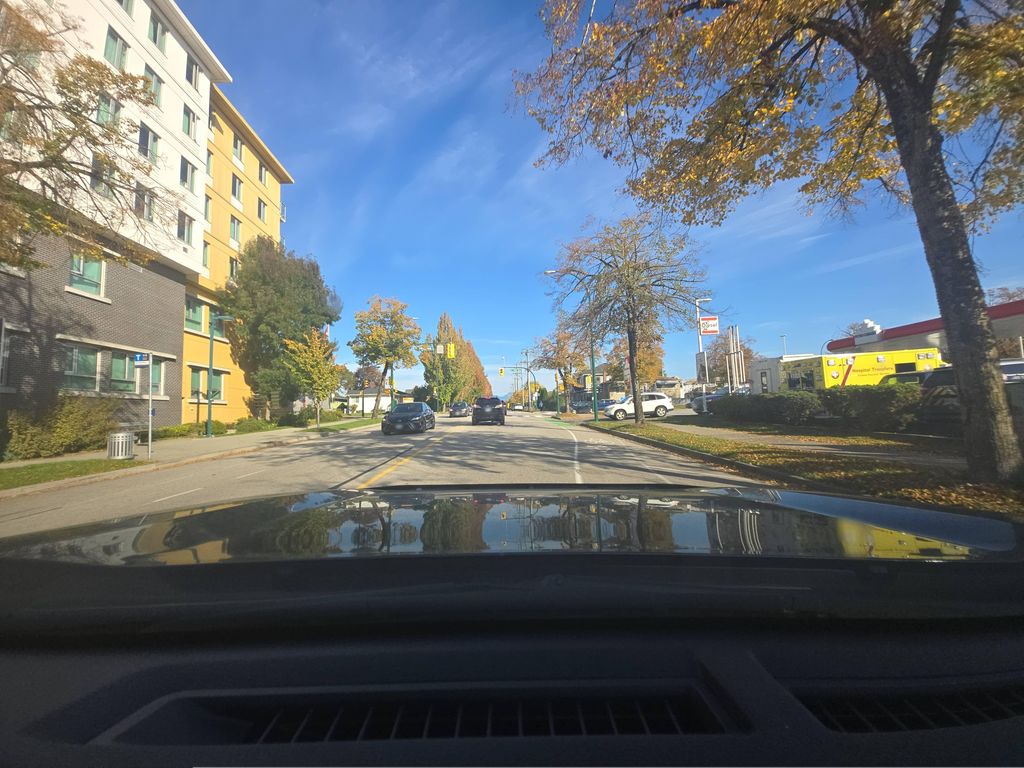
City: vancouver